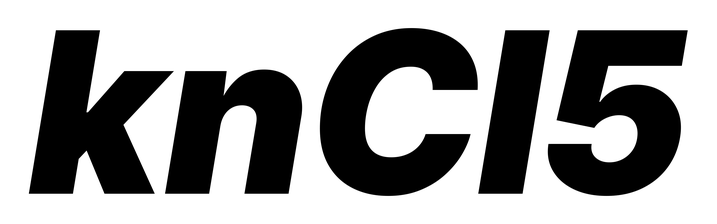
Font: Inter-Italic_Black_Italic